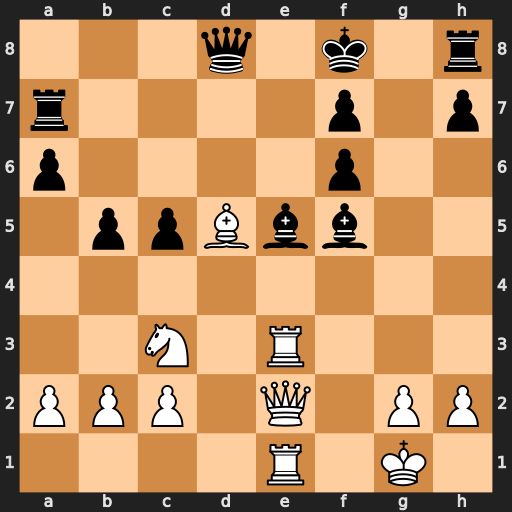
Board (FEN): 3q1k1r/r4p1p/p4p2/1ppBbb2/8/2N1R3/PPP1Q1PP/4R1K1
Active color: w
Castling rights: -
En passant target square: -
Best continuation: Rxe5 fxe5 Qxe5 Rg8 Qxf5